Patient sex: M
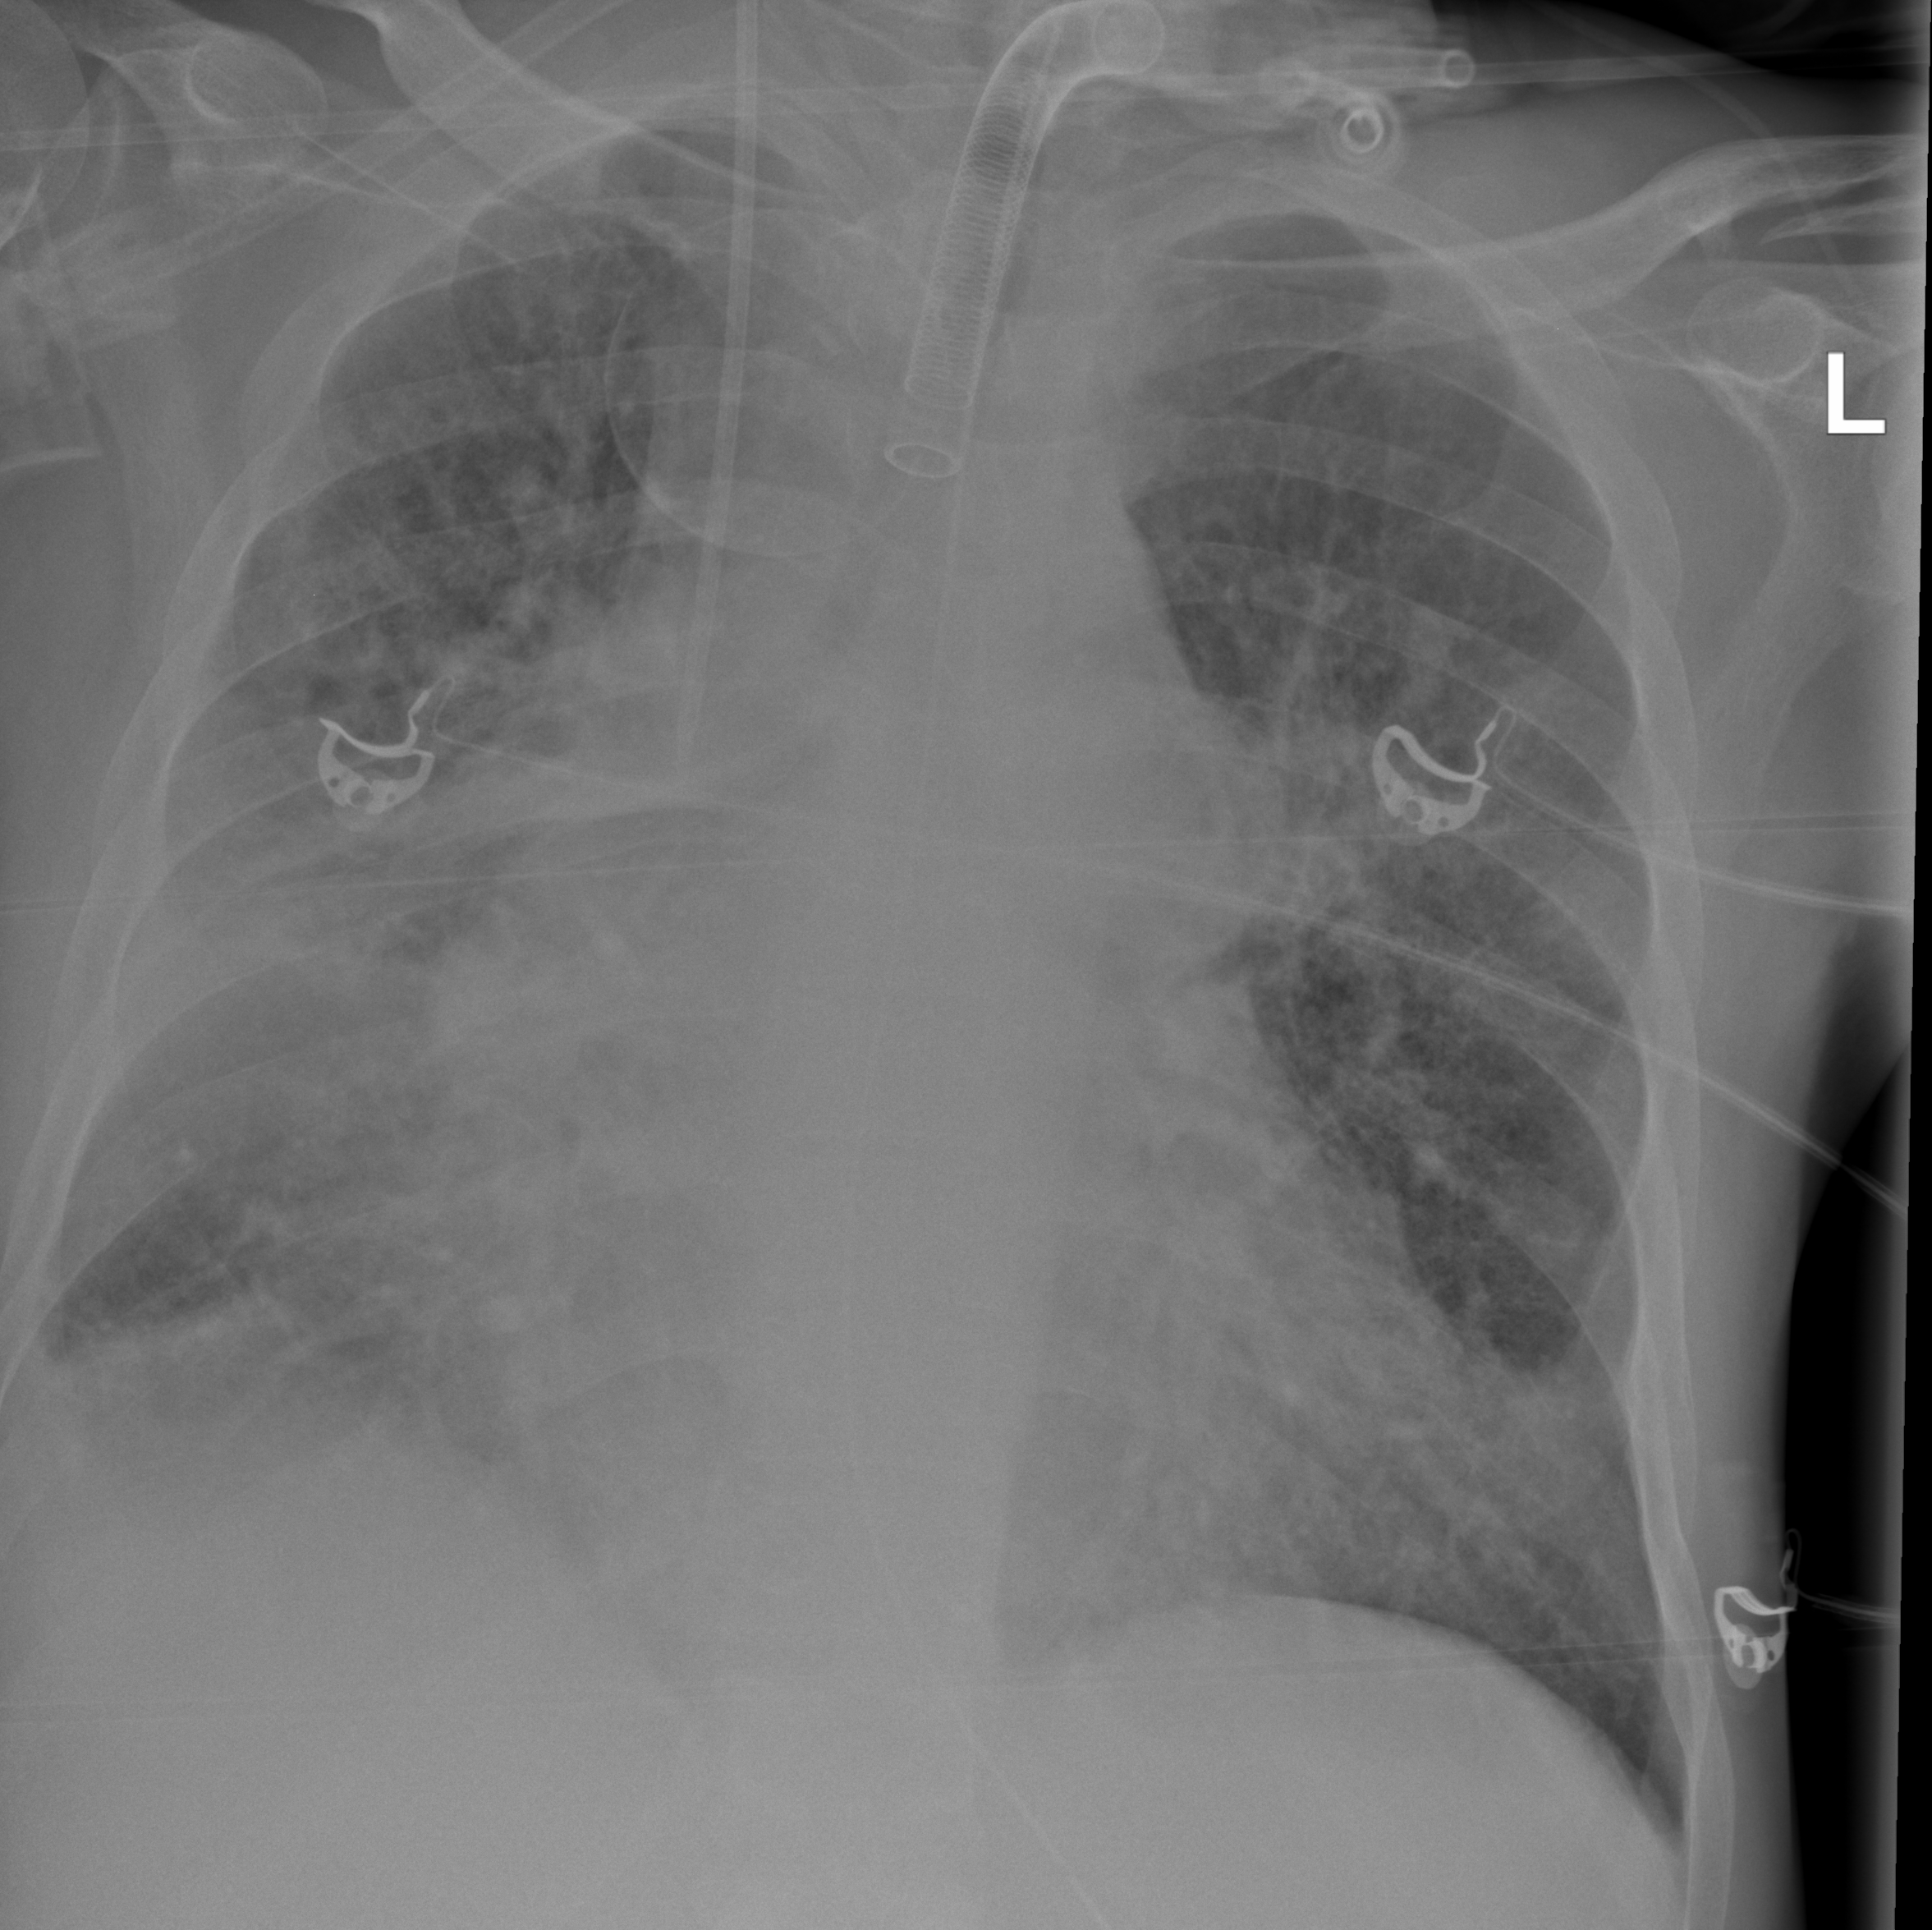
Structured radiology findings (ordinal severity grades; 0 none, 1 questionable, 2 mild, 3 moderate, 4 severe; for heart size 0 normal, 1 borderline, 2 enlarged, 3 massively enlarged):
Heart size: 2
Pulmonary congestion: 2
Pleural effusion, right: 2
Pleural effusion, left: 1
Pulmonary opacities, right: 3
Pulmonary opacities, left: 3
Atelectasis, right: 3
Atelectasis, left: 2